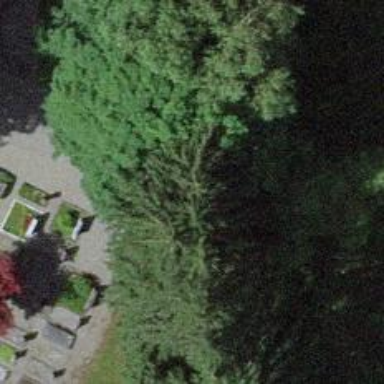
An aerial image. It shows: Evergreen tree with needle-leaved leaves.